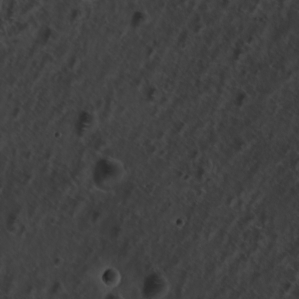
Label: non_frost